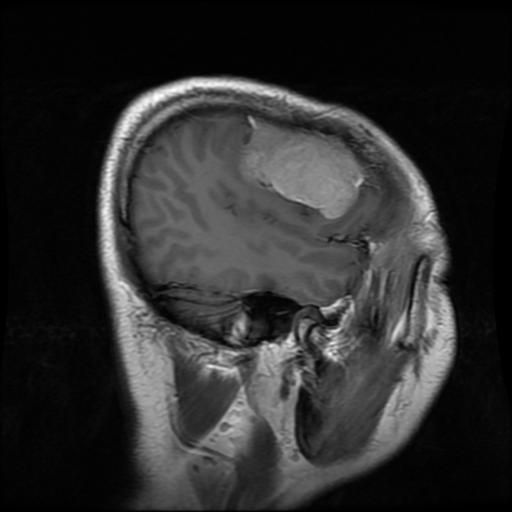
Label: meningioma